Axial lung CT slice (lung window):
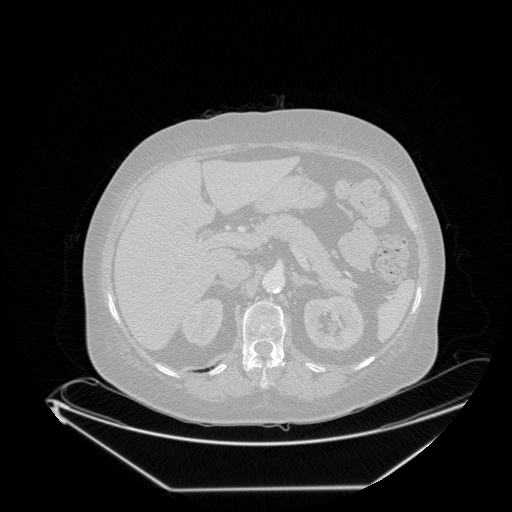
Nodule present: no